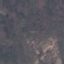
Label: HerbaceousVegetation